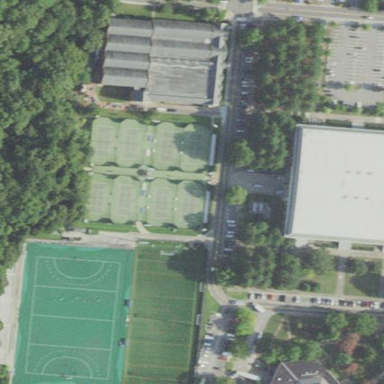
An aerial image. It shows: Athletic field designed for playing tennis.